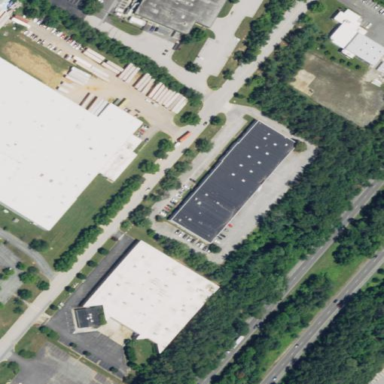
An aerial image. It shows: Warehouse building.